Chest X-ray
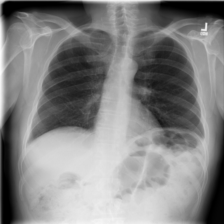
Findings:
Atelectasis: negative
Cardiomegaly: negative
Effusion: negative
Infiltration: negative
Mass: negative
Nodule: negative
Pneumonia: negative
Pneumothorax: positive
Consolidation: negative
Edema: negative
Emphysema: negative
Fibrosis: negative
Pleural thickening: negative
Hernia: negative